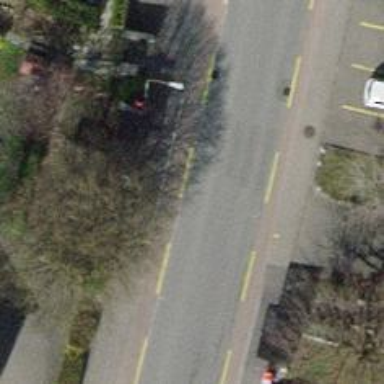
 serving as platform for public transportation."